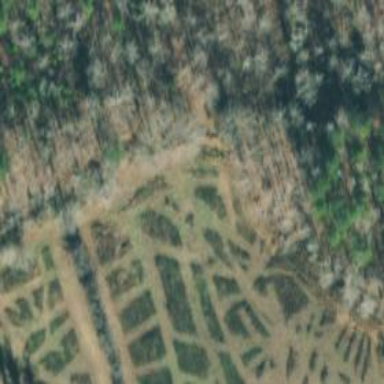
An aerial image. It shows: Abandoned track path.